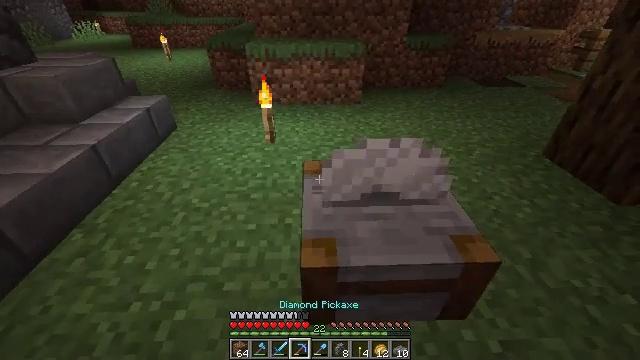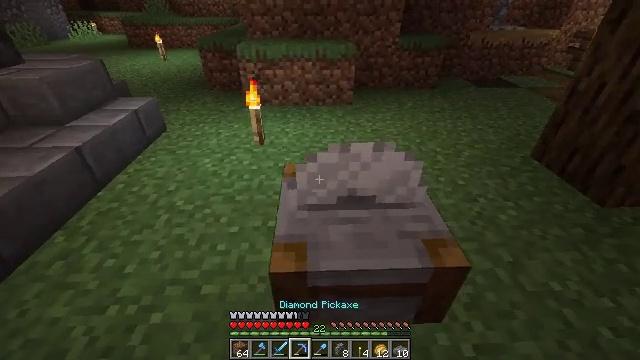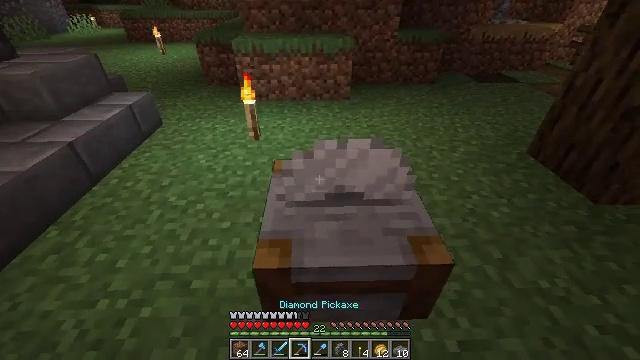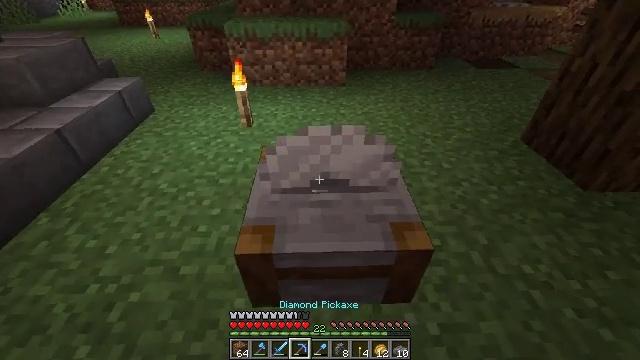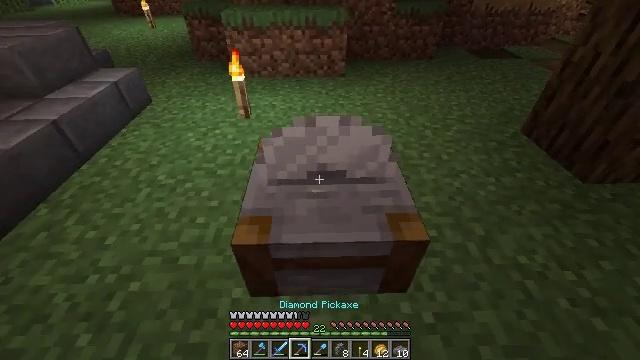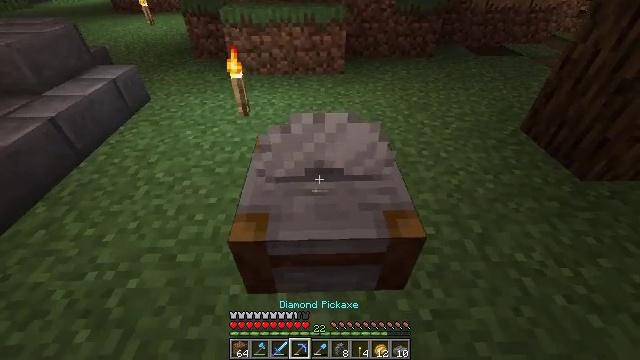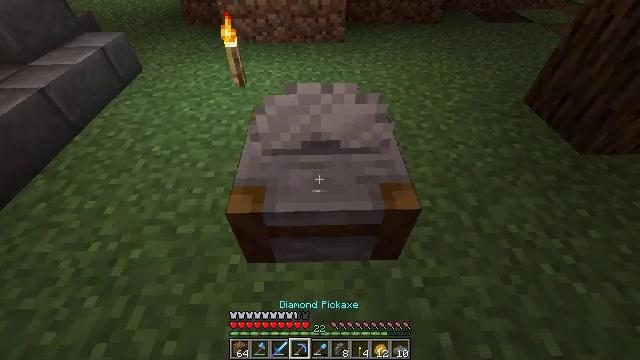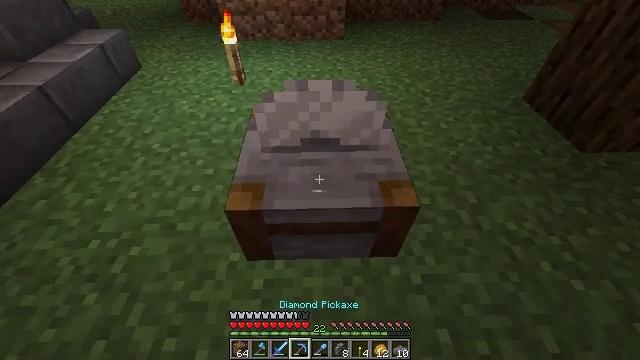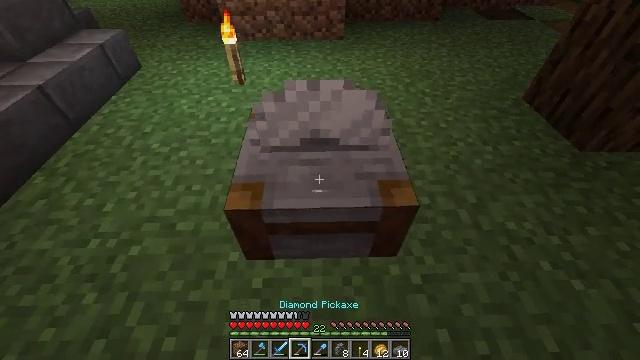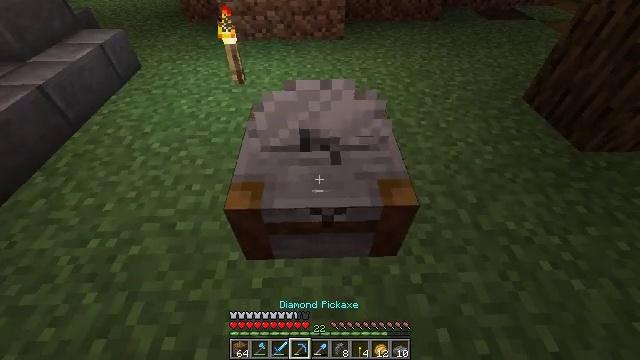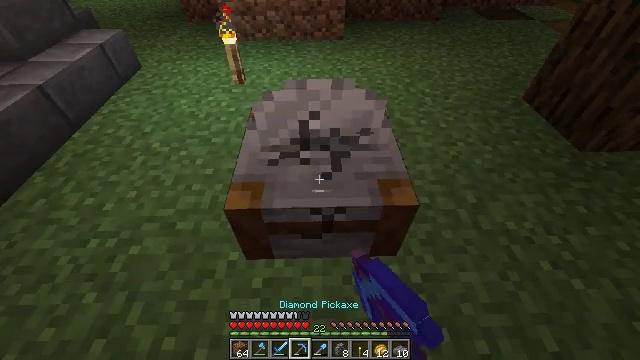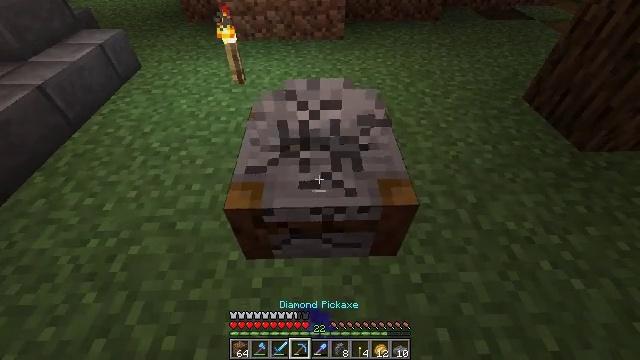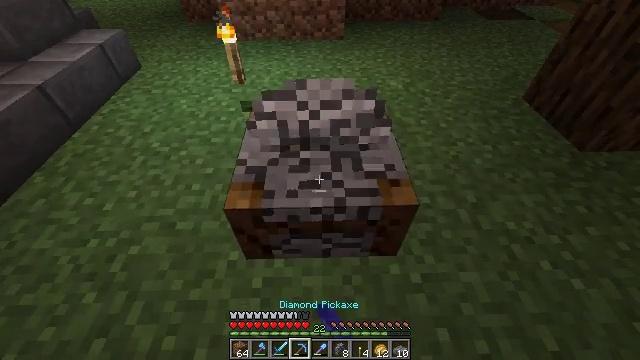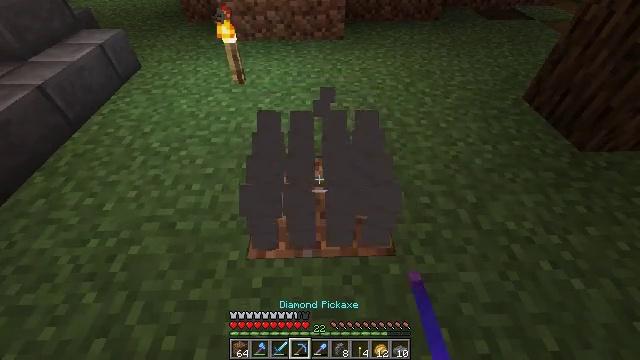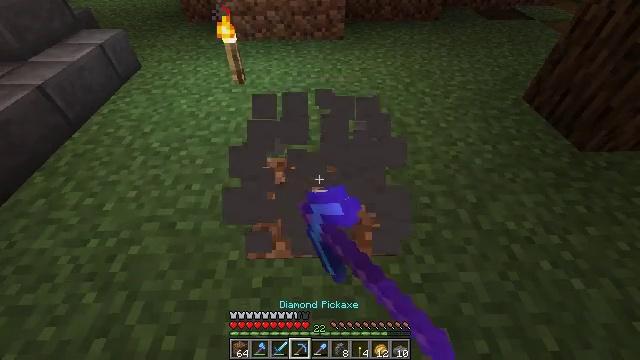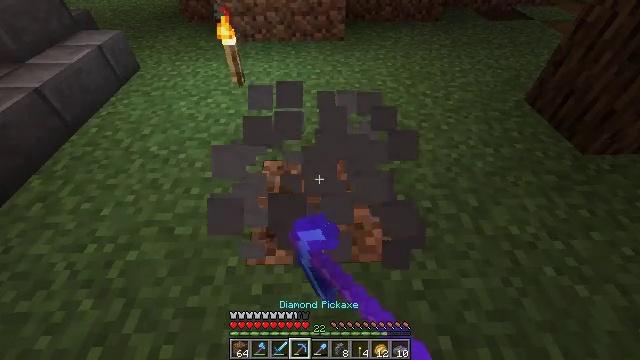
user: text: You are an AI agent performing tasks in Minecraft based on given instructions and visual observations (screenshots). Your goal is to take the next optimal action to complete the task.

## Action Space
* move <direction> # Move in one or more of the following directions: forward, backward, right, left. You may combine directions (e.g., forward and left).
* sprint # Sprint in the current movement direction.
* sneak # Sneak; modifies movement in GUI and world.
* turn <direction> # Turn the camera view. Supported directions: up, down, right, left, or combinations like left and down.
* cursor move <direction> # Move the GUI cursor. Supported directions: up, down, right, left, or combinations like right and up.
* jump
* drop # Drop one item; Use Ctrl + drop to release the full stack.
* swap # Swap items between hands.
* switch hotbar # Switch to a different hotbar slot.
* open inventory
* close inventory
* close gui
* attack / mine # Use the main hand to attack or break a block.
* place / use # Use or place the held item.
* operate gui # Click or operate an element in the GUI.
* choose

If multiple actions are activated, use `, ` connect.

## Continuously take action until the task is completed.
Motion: motion action
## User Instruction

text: Reclaim the stonecutter into your inventory.
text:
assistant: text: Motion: move right
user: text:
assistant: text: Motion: turn down
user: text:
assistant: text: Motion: turn down
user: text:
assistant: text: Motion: turn down
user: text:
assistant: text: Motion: no_op
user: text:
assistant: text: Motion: turn down
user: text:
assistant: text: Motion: no_op
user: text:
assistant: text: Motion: no_op
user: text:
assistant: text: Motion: attack / mine
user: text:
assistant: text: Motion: attack / mine
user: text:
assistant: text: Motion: attack / mine
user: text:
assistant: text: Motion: attack / mine
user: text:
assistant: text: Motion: attack / mine
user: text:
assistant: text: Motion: attack / mine
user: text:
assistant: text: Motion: move forward, attack / mine
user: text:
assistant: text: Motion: move forward
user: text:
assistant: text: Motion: move forward
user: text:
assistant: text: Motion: no_op